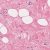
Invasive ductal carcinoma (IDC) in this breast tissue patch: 0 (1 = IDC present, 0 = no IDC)